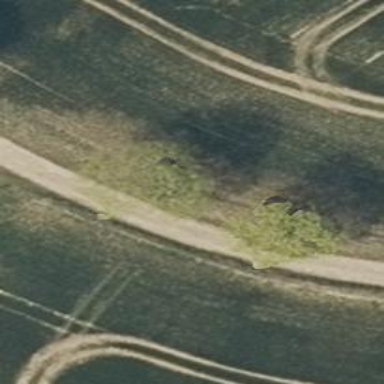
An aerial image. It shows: Deciduous broadleaved tree.